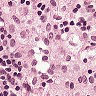
Metastatic tissue present: no